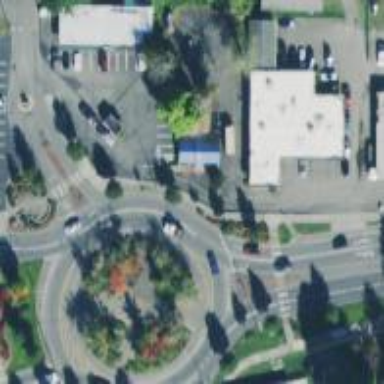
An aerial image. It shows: Secondary road with asphalt surface leading to roundabout.